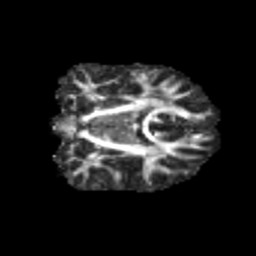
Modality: FA
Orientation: coronal
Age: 10
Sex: female
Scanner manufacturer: siemens
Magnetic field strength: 3 T
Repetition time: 3.8 s
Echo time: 0.07 s